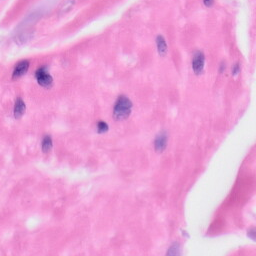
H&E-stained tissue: Skin